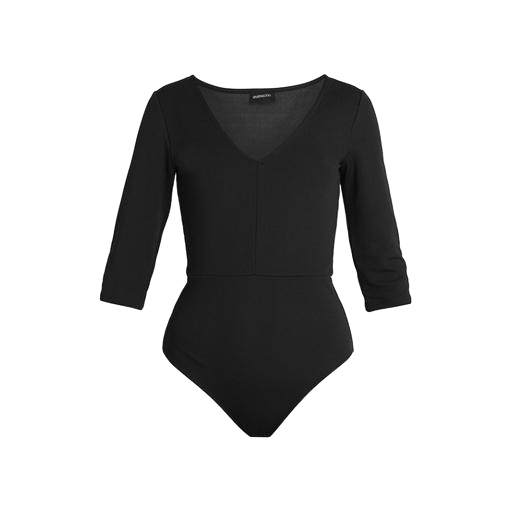
black plunge bodysuit, black 3/4 body, black mira cape-effect bodysuit, white background